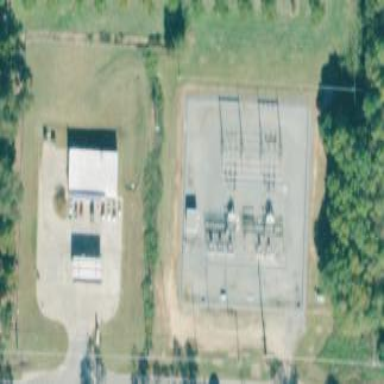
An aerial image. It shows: Distribution level power substation surrounded by fence.